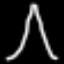
Label: The Eiffel Tower